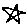
Label: star